Field crop: tomato
Growth stage: 1
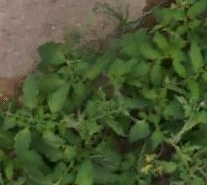
Species: tomato